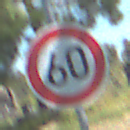
Verkehrszeichen: Geschwindigkeit60
Umgebung: Outdoor, Special
Tageszeit: Midday
Wetter: PartlyCloudy
Licht: Natural
Jahreszeit: NotSpecified
Kontrast: HighContrast